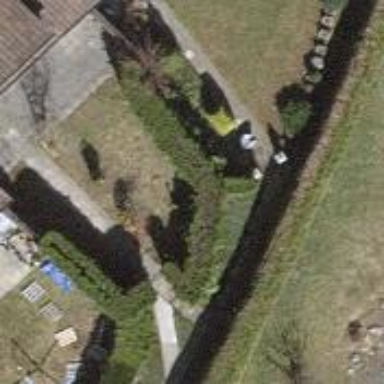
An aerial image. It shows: Hedge acting as barrier.